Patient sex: M
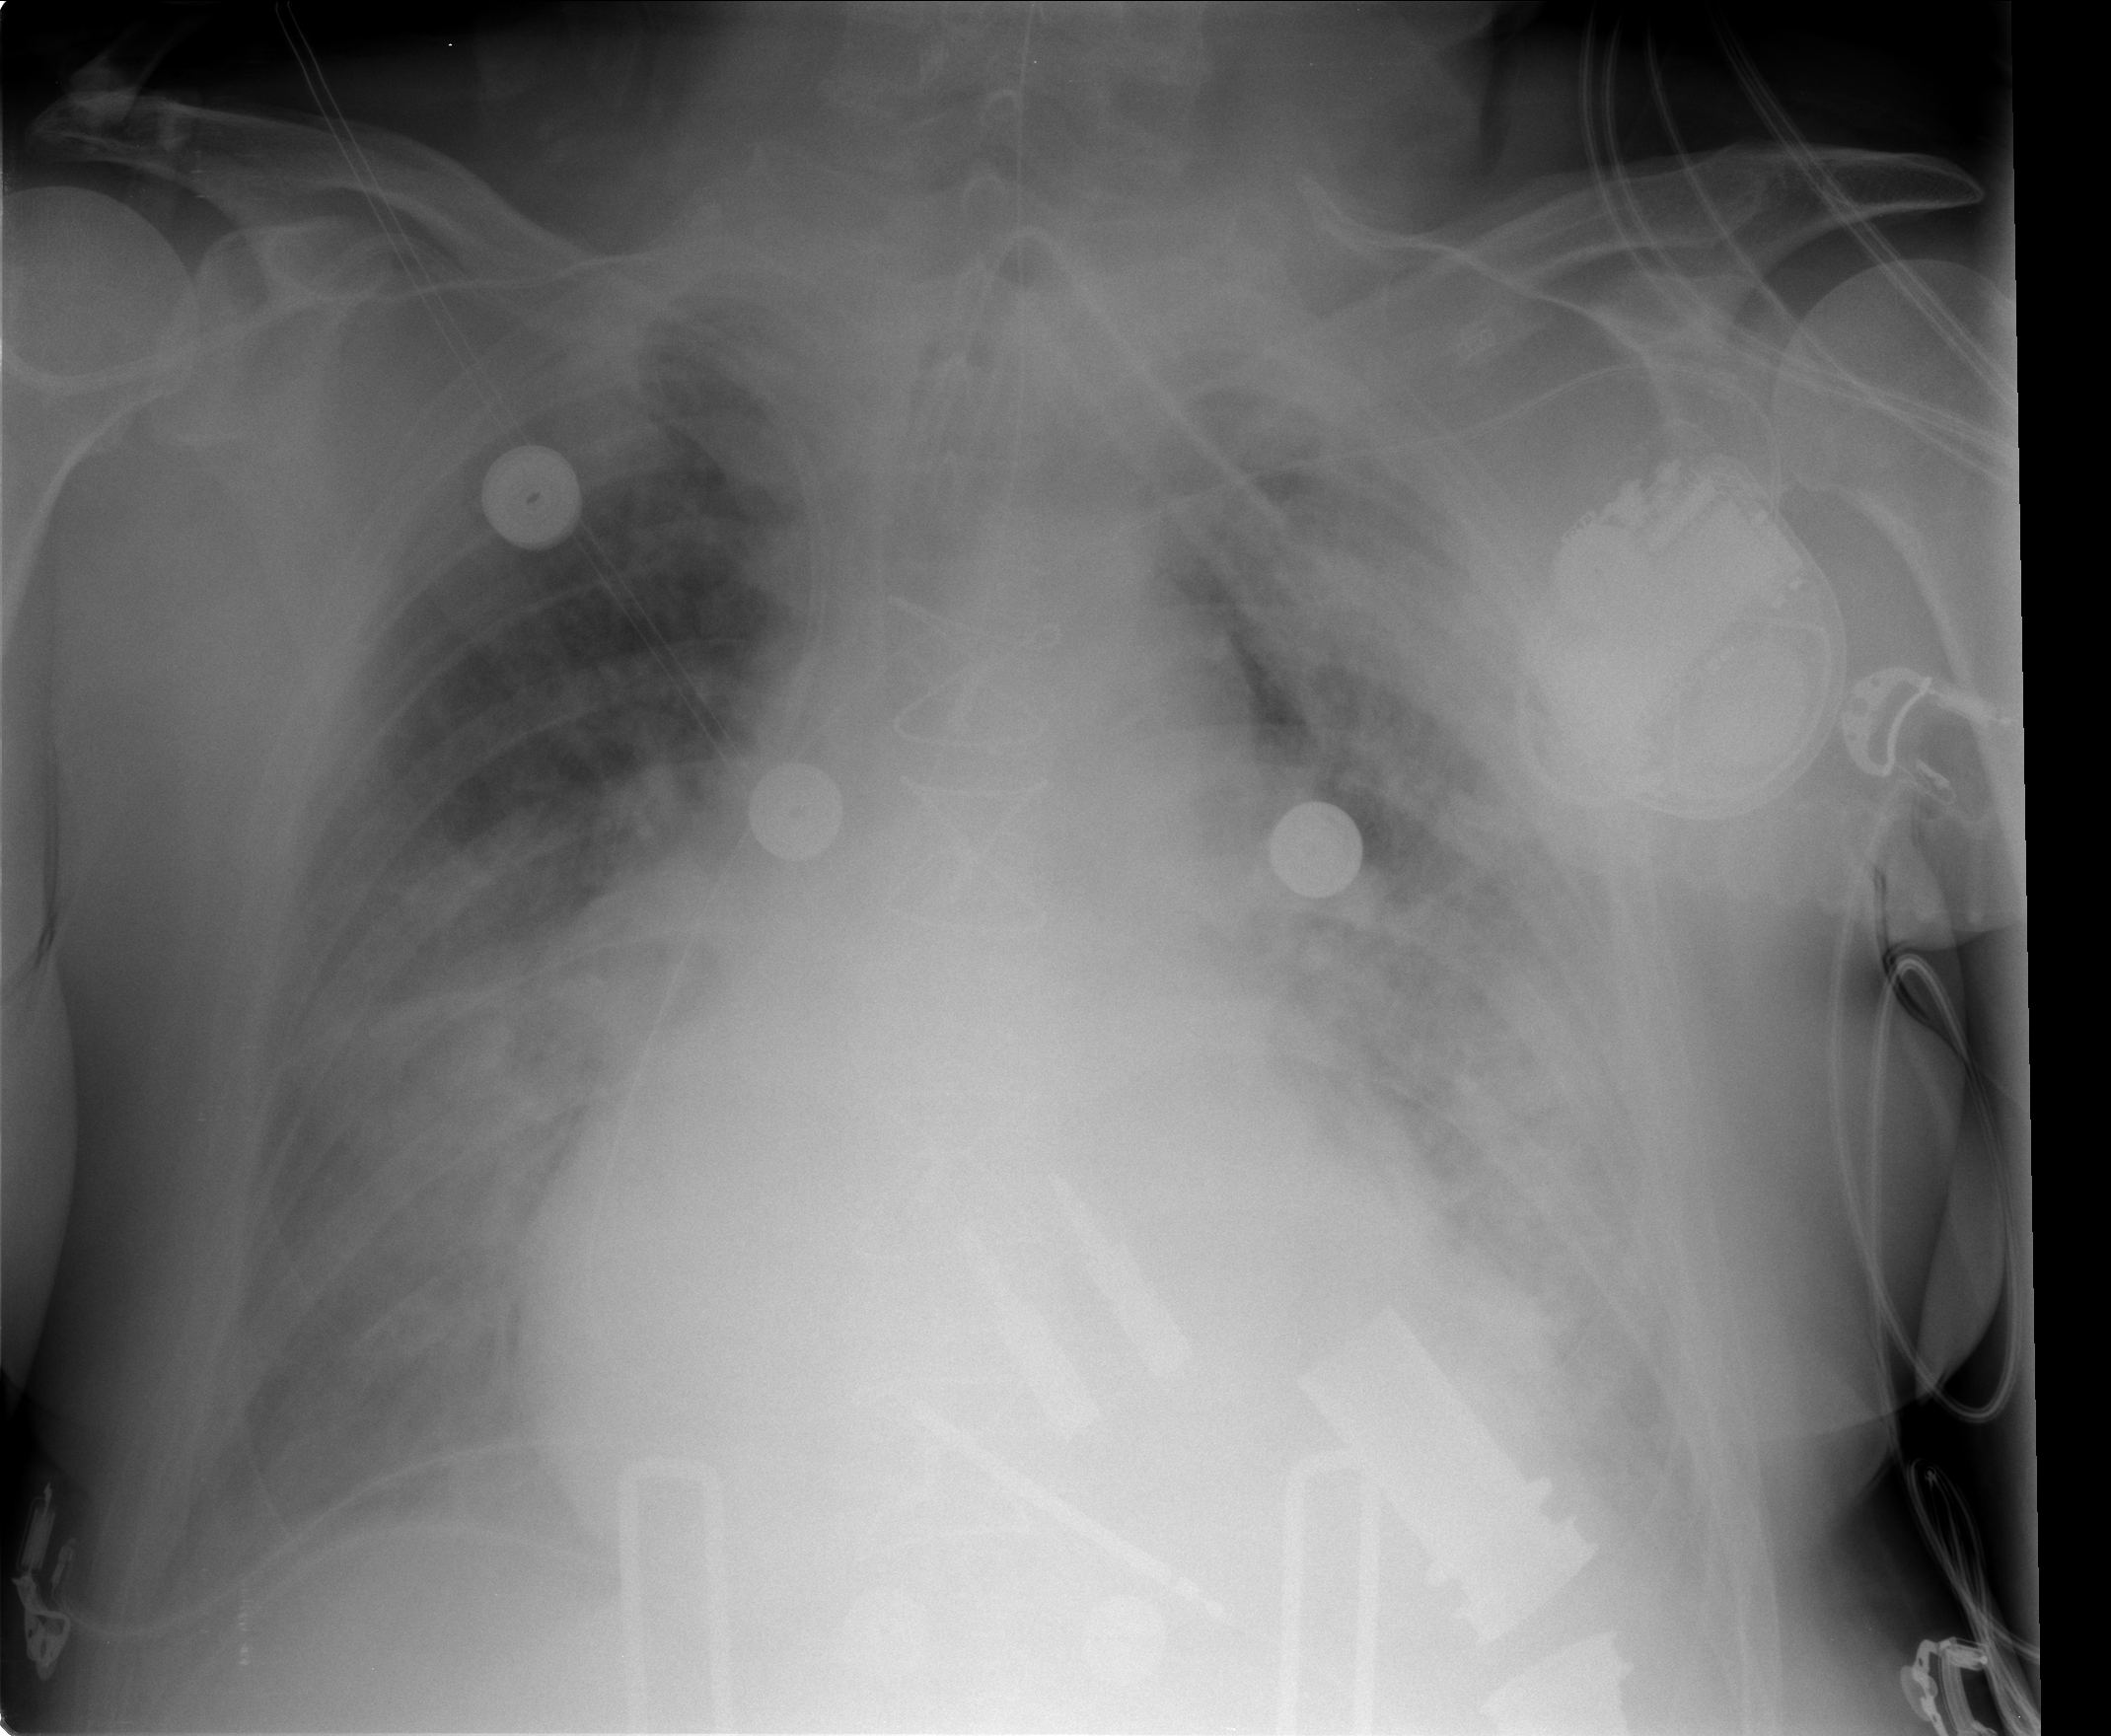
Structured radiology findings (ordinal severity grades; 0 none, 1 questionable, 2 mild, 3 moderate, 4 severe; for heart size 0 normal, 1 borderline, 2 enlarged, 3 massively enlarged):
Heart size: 3
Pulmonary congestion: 3
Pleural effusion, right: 2
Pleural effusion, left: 2
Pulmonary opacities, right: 3
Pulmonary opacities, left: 4
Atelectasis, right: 0
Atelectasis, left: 0